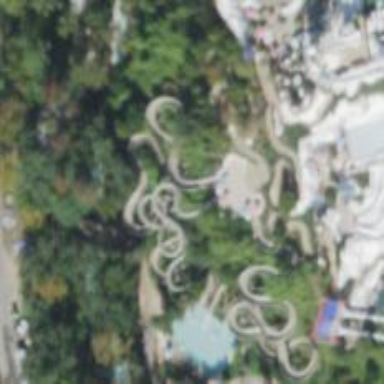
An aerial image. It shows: Water slide attraction.